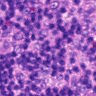
Metastatic tissue present: no